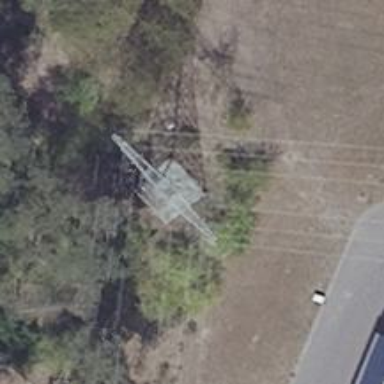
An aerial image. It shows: Power line is depicted.